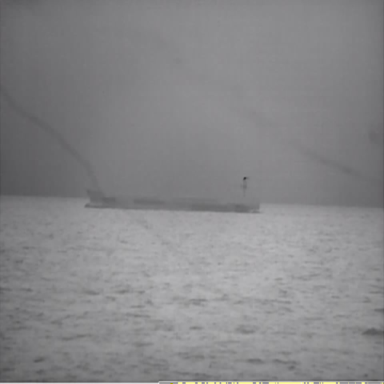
There is a liner in the infrared image.